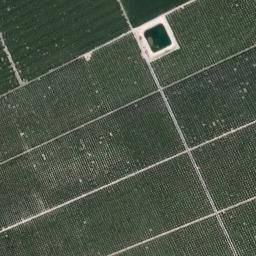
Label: rectangular_farmland